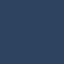
Land use / land cover class: SeaLake